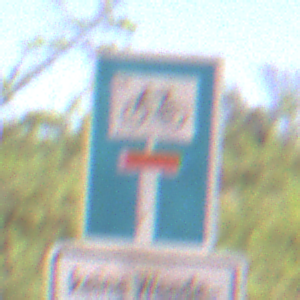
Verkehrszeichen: SackgasseRadverkehrDurchlaessig
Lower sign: HinweisGeaenderteVorfahrtVerkehrsfuehrungVerkehrsregelung3
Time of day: Midday
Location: Outdoor (RoadRail)
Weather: Clear
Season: NotSpecified
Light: Natural